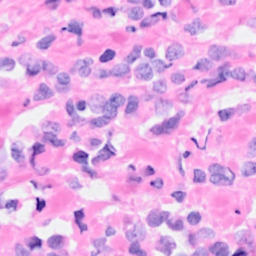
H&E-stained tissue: Breast